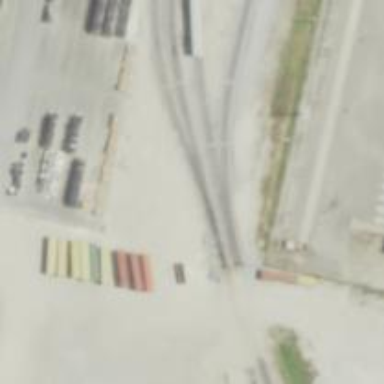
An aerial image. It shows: Rail spur service.